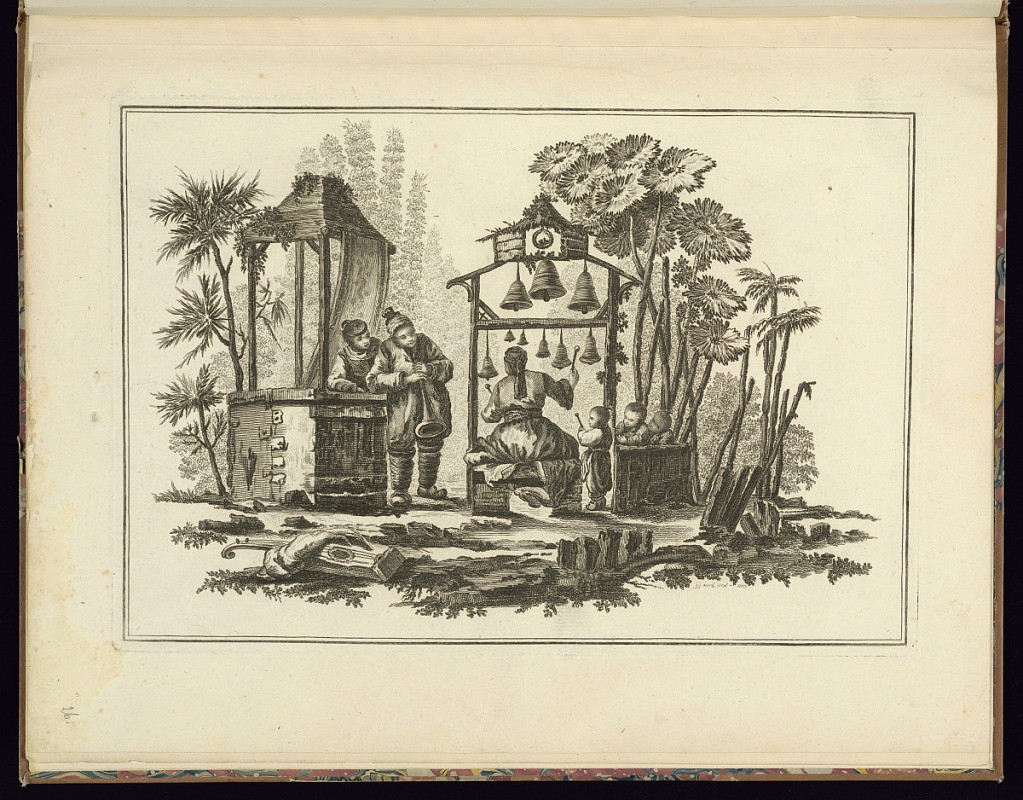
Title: Musicians in a Landscape
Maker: Jean-Baptiste Pillement, French, 1728–1808
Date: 1773
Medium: Etching on laid paper
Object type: Print
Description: Plate from a series of chinoiserie scenes with figures in a landscape. A vignette with a group of musicians in a landscape surrounded by trees, rocks, and foliage. A man sits playing bells which are hanging from a canopied tiered structure with three children to his right. One of the boys holds a stick to play the bells. Two men stand to the left, one holding a horn, they lean against another canopied structure with a hanging embroidered textile. A mandolin lays on the ground in the foreground. The plate is signed and dated.